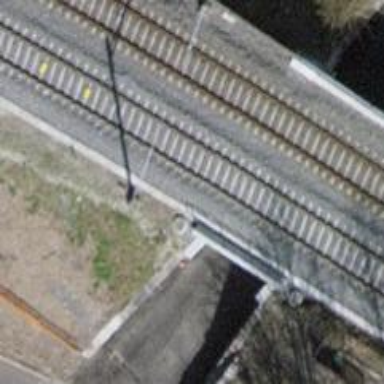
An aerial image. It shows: Bridge with electrified rail tracks and contact line.